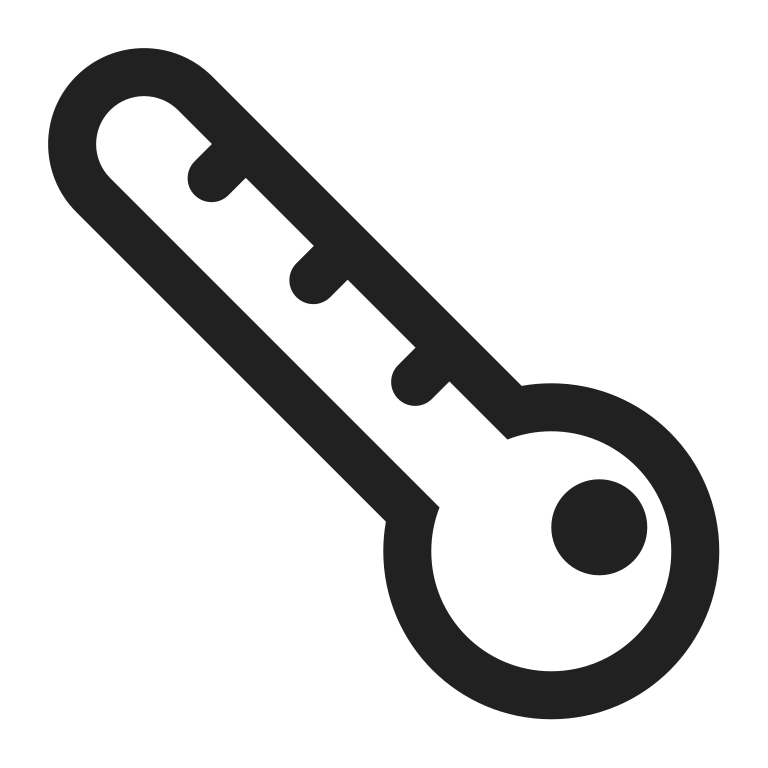
thermometer high contrast